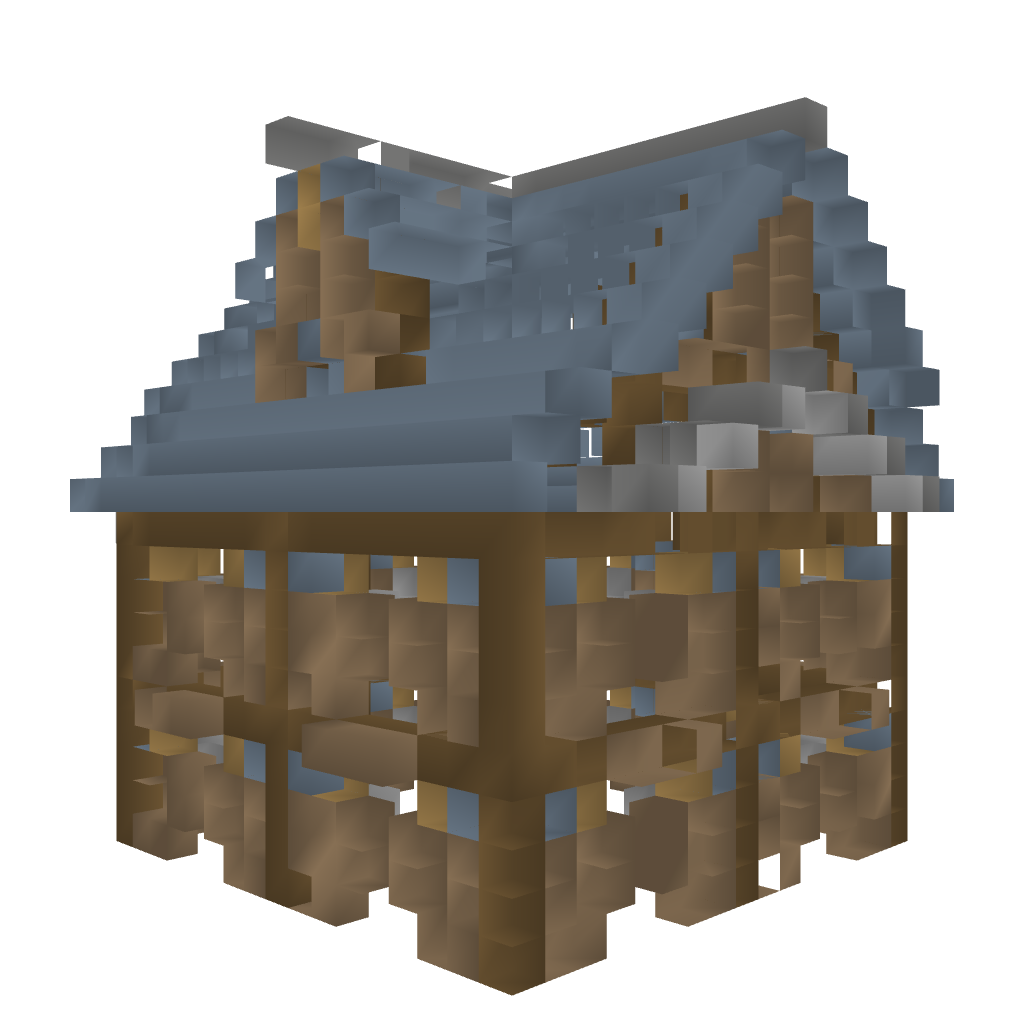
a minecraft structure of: Old Style House